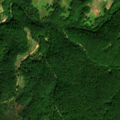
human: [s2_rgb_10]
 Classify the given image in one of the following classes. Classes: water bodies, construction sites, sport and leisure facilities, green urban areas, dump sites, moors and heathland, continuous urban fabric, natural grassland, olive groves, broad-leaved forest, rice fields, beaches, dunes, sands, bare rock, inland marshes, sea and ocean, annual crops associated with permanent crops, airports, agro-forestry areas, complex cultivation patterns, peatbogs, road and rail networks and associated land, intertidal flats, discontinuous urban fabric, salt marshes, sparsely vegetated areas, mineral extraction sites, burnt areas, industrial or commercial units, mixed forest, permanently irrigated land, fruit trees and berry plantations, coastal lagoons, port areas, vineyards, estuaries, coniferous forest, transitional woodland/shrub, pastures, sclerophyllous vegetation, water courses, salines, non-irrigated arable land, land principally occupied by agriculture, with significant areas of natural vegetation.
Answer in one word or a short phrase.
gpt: land principally occupied by agriculture, with significant areas of natural vegetation, broad-leaved forest